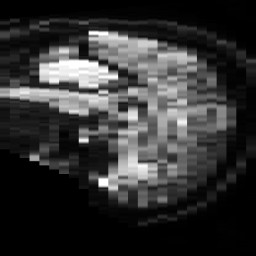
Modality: TRACE
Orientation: sagittal
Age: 46
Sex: male
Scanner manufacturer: philips
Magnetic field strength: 3 T
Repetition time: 4.071 s
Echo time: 0.06039 s